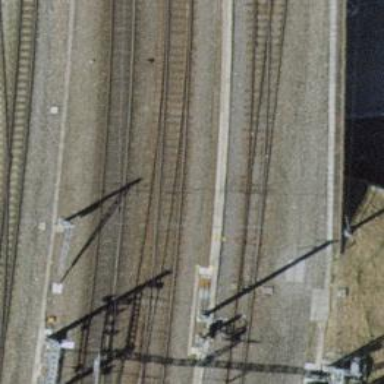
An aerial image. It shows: Bridge over electrified railway with contact lines.